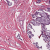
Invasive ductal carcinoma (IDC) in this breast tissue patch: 1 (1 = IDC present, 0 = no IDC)